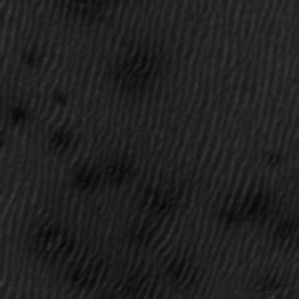
Label: frost